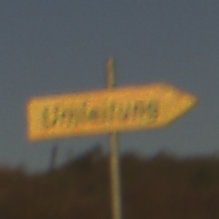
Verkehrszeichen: UmleitungswegweiserRechtsweisend
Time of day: SunriseSunset
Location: Outdoor (RoadRail)
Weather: PartlyCloudy
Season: NotSpecified
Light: Natural